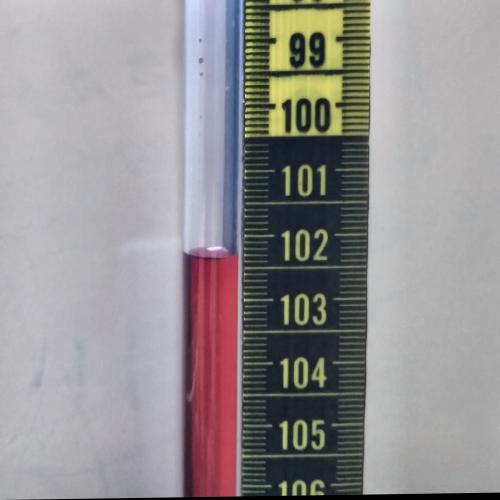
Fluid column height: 102.3 cm